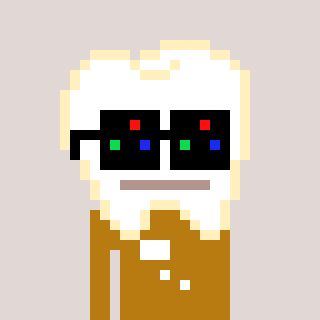
a pixel art character with square black sunglasses, a tooth-shaped head and a gold-colored body on a warm background